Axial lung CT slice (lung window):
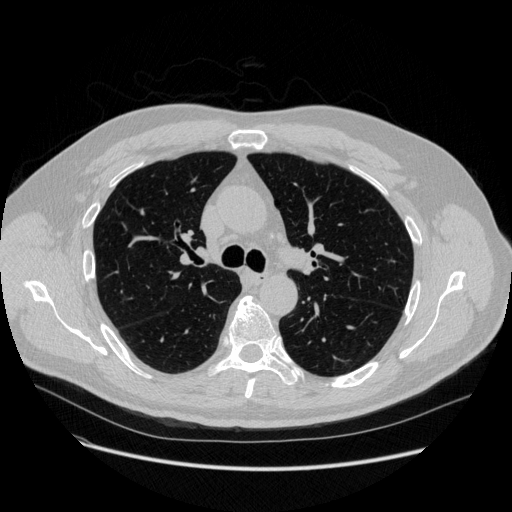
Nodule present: no